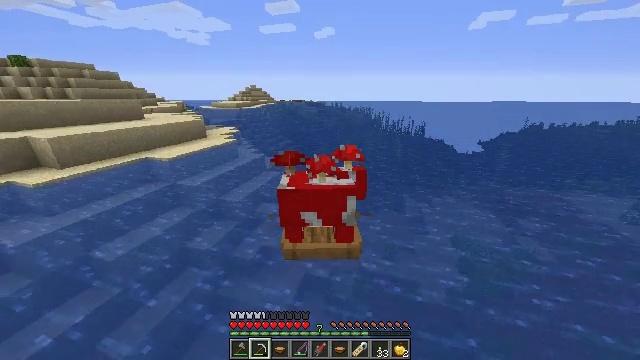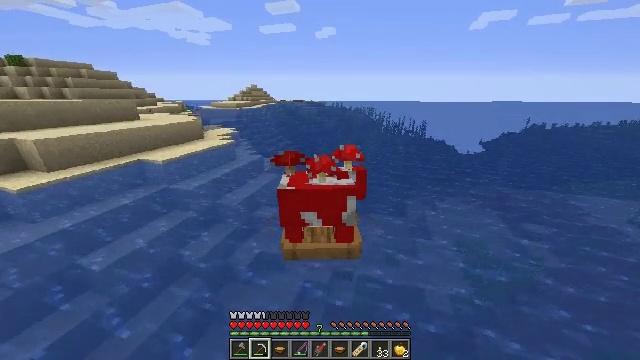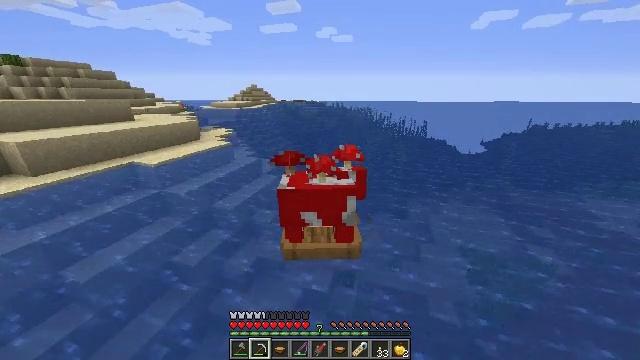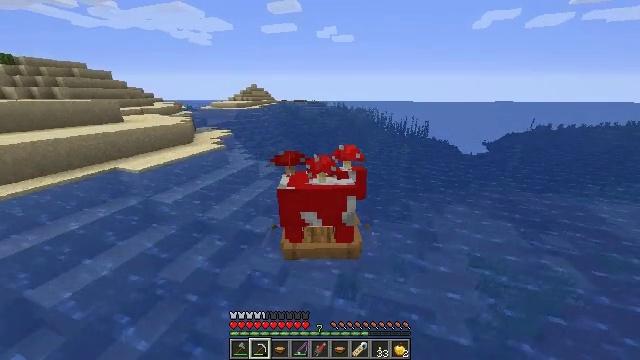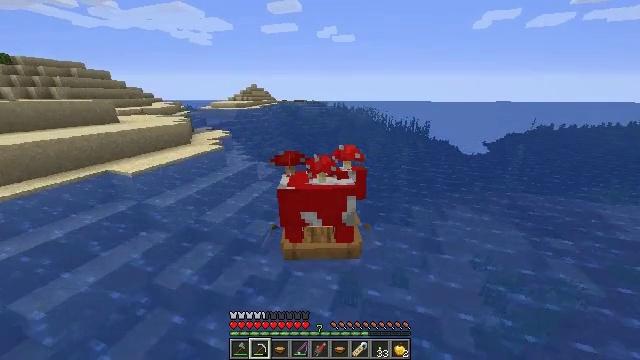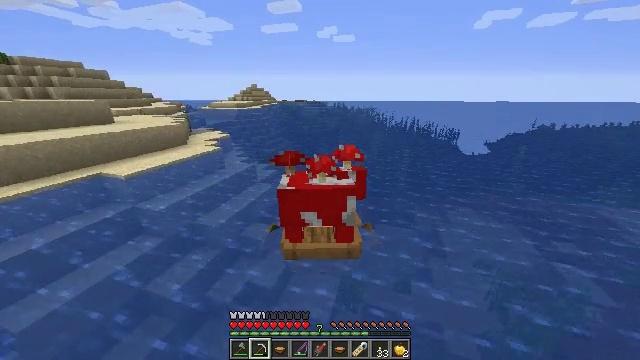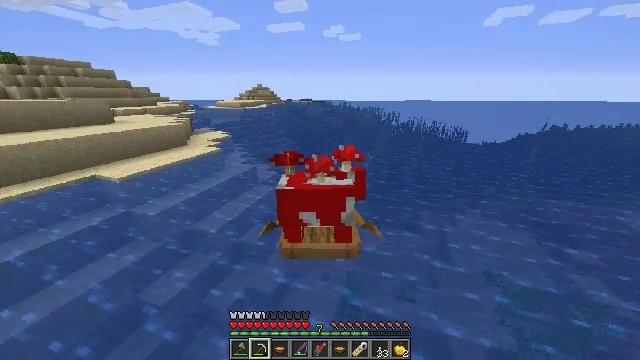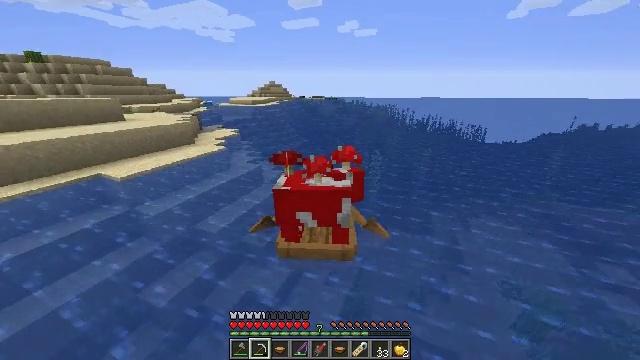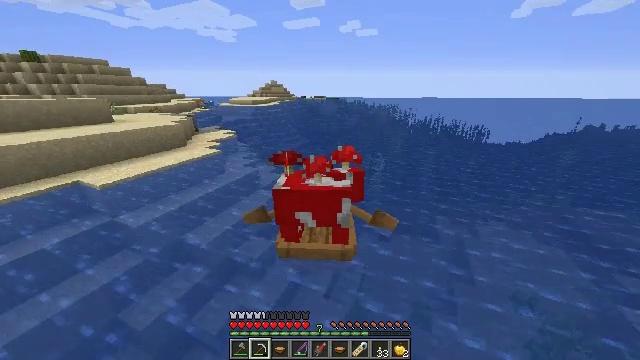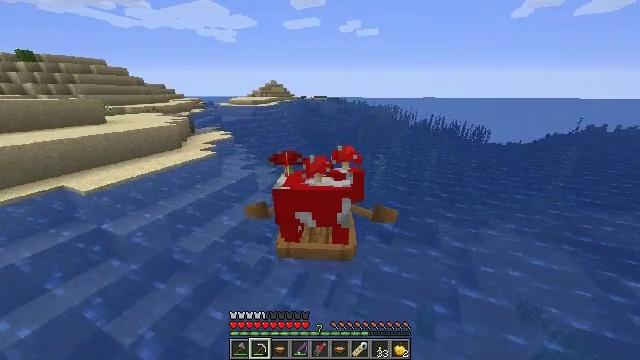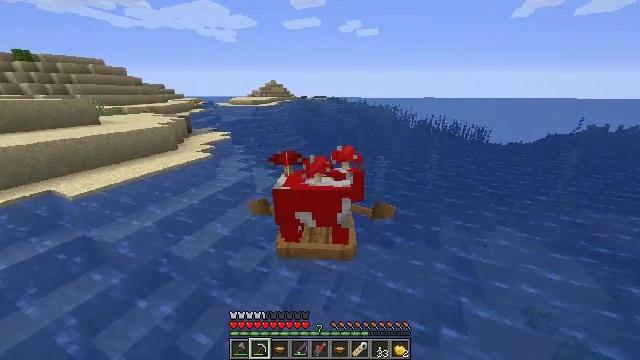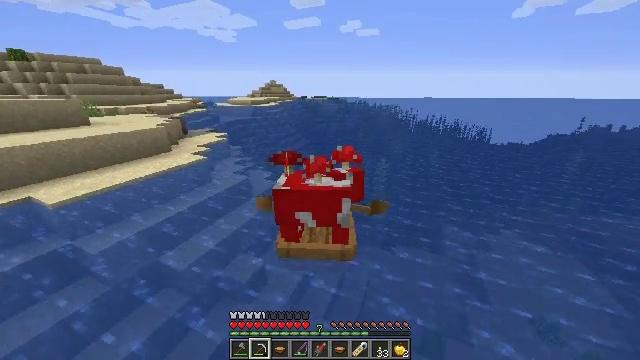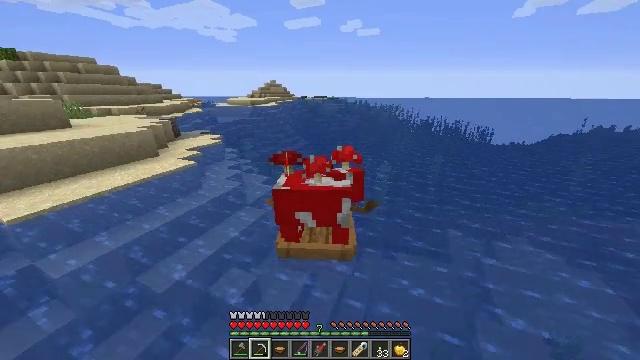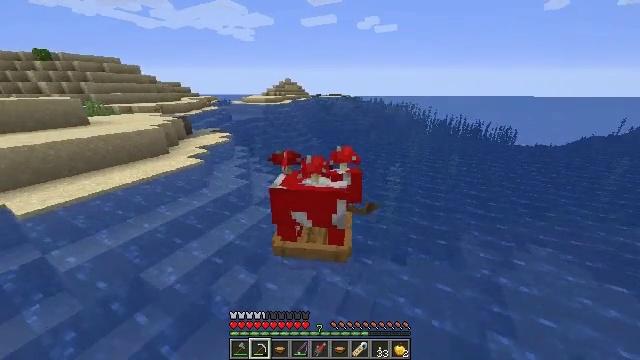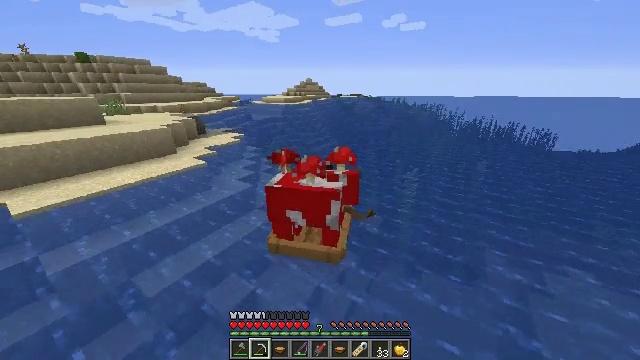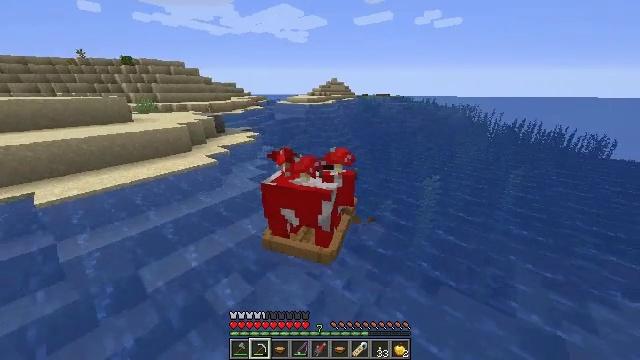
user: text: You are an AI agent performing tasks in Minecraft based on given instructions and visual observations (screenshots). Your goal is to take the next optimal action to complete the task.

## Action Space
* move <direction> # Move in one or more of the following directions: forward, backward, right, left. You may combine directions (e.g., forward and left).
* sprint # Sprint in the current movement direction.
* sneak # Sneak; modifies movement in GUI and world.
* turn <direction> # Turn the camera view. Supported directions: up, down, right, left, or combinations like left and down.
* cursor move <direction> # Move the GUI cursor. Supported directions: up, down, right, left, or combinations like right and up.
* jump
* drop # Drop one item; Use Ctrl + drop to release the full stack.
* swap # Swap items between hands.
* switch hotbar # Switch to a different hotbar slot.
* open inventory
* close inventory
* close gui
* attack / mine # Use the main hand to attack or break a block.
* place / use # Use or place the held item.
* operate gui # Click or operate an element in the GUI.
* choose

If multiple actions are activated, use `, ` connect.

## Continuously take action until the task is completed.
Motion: motion action
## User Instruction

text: Drop a name tag.
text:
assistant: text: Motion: move forward
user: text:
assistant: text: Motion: move forward
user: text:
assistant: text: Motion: move forward
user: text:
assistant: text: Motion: move forward
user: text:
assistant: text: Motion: move forward
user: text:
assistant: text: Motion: move forward, turn left, use / place
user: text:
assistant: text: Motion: move forward, turn left, use / place
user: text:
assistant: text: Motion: move forward, use / place
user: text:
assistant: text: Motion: move forward, use / place
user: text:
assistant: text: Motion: move forward
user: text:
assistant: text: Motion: move forward
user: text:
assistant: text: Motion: move forward
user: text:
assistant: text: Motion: move forward, turn left
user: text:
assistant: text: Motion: move forward, turn left
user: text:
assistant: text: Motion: move forward, turn left
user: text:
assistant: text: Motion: move forward
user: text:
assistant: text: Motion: move forward
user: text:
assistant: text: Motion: move forward
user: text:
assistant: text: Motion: move forward
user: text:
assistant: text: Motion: move forward
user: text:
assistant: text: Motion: move forward
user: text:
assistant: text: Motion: move forward
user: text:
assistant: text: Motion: move forward
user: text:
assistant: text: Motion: move forward
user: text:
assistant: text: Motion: move forward
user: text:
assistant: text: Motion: move forward
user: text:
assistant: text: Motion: move forward, turn left
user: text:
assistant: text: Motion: move forward, turn left
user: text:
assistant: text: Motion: move forward
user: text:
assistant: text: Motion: move forward